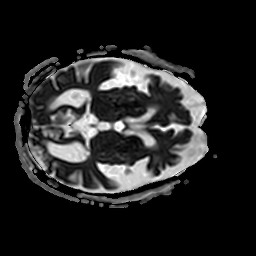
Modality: ADC
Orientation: axial
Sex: female
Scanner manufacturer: philips
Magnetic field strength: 3 T
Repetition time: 3.725 s
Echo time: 0.05939 s